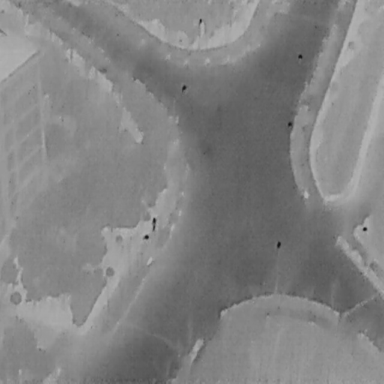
There is a Person in the infrared image.